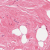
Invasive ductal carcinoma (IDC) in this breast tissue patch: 0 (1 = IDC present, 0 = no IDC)